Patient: sex M, age 60
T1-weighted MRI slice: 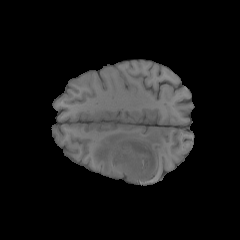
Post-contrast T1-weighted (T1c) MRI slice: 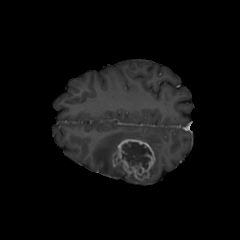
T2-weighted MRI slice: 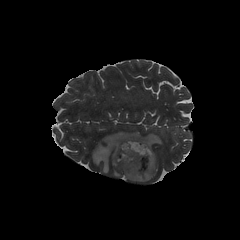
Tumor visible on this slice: yes
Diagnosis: Glioblastoma, IDH-wildtype
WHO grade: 4